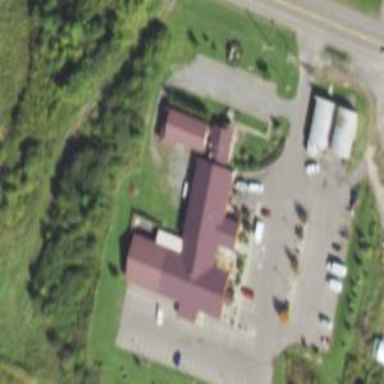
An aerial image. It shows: Commercial building.